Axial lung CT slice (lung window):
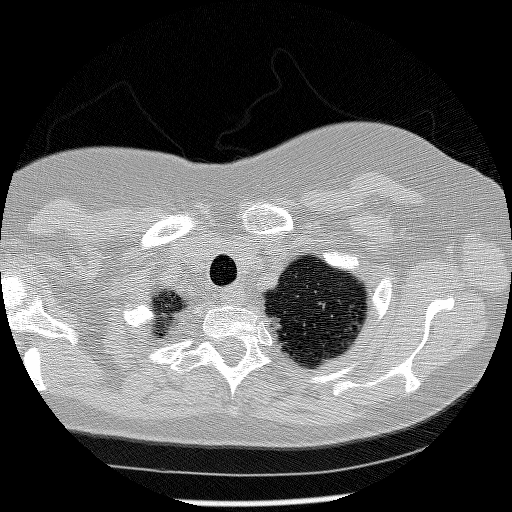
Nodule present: no